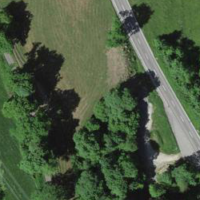
EUNIS habitat code: 24
Species observed at this site:
Juglans regia
Circaea lutetiana